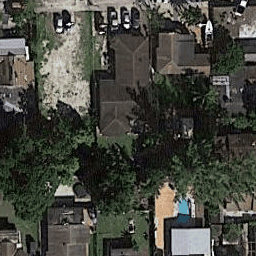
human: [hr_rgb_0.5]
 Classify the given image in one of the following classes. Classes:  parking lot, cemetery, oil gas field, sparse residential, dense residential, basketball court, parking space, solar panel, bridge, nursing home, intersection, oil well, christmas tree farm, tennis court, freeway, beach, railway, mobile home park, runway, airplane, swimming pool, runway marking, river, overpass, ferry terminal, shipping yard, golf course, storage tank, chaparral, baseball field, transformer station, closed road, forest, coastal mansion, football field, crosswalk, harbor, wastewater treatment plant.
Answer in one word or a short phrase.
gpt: coastal mansion